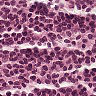
Metastatic tissue present: no